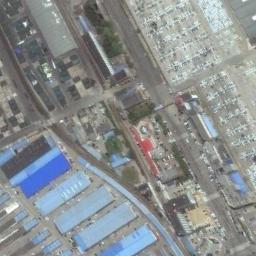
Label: industrial_area